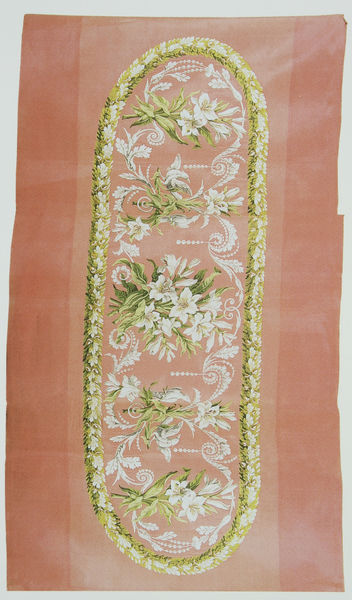
Titel: Sofabezug
Standort: St. Petersburg
Institution: Schloss Pawlowsk
Schlagwörter: blätter, weiß, gelb, grün, ausschnitt, blume, blumen, hell, mitte, orange, blüte, blüten, rot, tuch, muster, ornament, wand, band, rahmen, spitze, möbel, tischdecke, tischtuch, feld, zweige, bestickt, gold, schnur, stickerei, stoff, decke, blatt, girlande, pflanzen, borte, perlen, rosa, seide, zart, oval, ranken, dunkelgrün, farbe, hellgrün, rand, dekoration, bezug, bordüre, tapete, detail, dekor, floral, ornamente, verzierung, handtuch, streifen, altrosa, strauss, läufer, bouquet, foto, fotografie, punkte, deckchen, rechteck, druck, scherpe, kranz, lilie, nelke, ranke, girlanden, lachs, stück, fries, schnörkel, voluten, antik, blanche, eiche, volute, stickereien, gestickt, zier, schnecke, lindgrün, lilien, gewebe, textil, fleurs, maria, gelbgrün, fotographie, klassik, verzierungen, verziehrung, weiße blüten, broderie, orchidee, rocaille, länglich, muste, sampt, florales muster, textilie, tischschmuck, hänger, orchideen, aussteuer, brautgabe, lachsfarben, granz, blattornamentik, madchen, grüne girlande, die lielie, stikerei, sikerei, verd, round